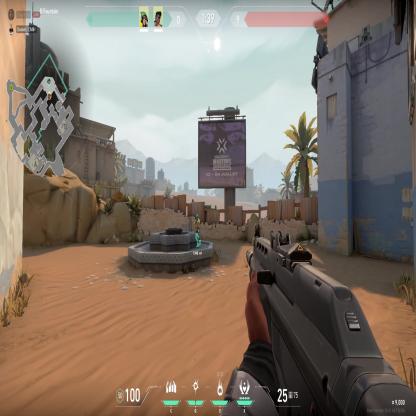
Label: teammate